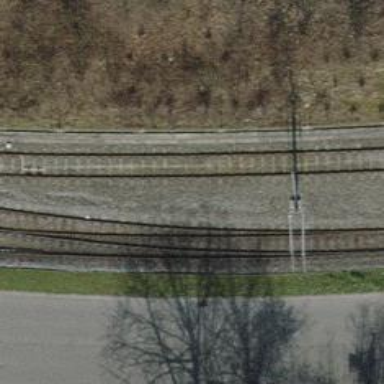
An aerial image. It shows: Light rail with electrified contact line. It has 1 track and is located in service yard.